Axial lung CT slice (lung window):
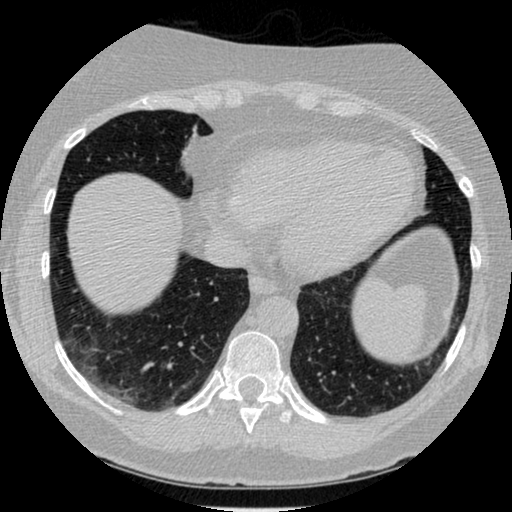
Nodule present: no